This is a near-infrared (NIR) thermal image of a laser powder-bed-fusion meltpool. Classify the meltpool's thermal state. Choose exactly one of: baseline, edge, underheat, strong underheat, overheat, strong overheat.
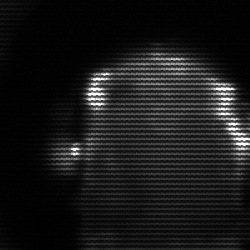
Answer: baseline